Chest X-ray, AP view. Patient: 20 years old, sex M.
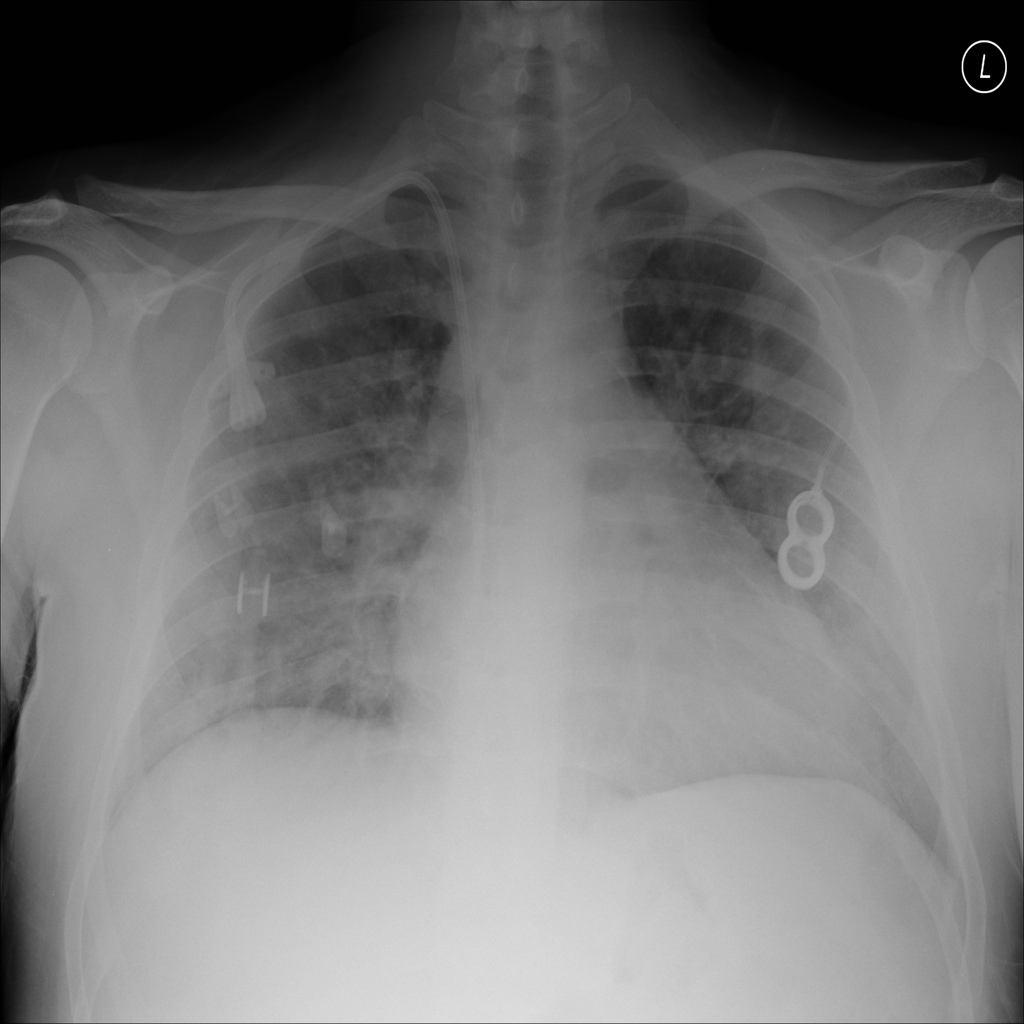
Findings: Edema, Infiltration